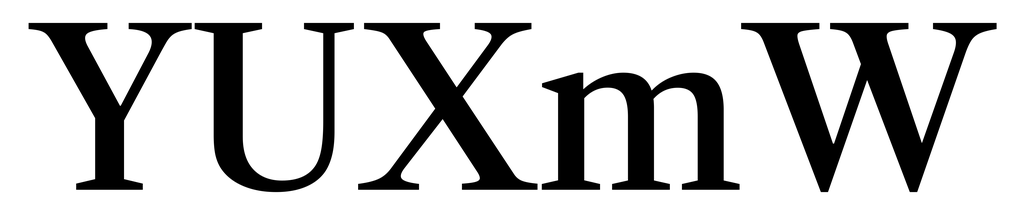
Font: LibreCaslonText_Medium